Question: I have the following two sql tables:

The GlassesID Column in Glasses table is the primery key defined as auto Increaseble.
The GlassesColor table has GlassesID(not auto Increaseble) colomn that defined as Foreign Key.
When Glasses table get a record (from stored procedure)GlassesID automatecly get value.
The GlassesColor.GlassesID column must be set with value from Glasses.GlassesID Column.
My question is how can i implement this? i,e... How can i set column field with related column field in another table?
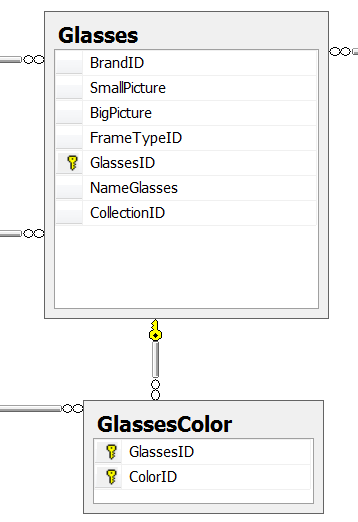
Answer: Immediately after you insert a record into Glasses table, get the ID from Glasses table
'''
declare @GlassesID as int
select @GlassesID = scope_identity();
'''
Then you can use @GlassesID to insert into GlassesColor table.
'''
insert GlassesColor(GlassesID, .....)
values(@GlassesID, .....);
'''